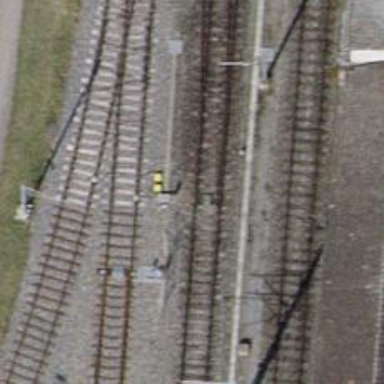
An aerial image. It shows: Railway switch.